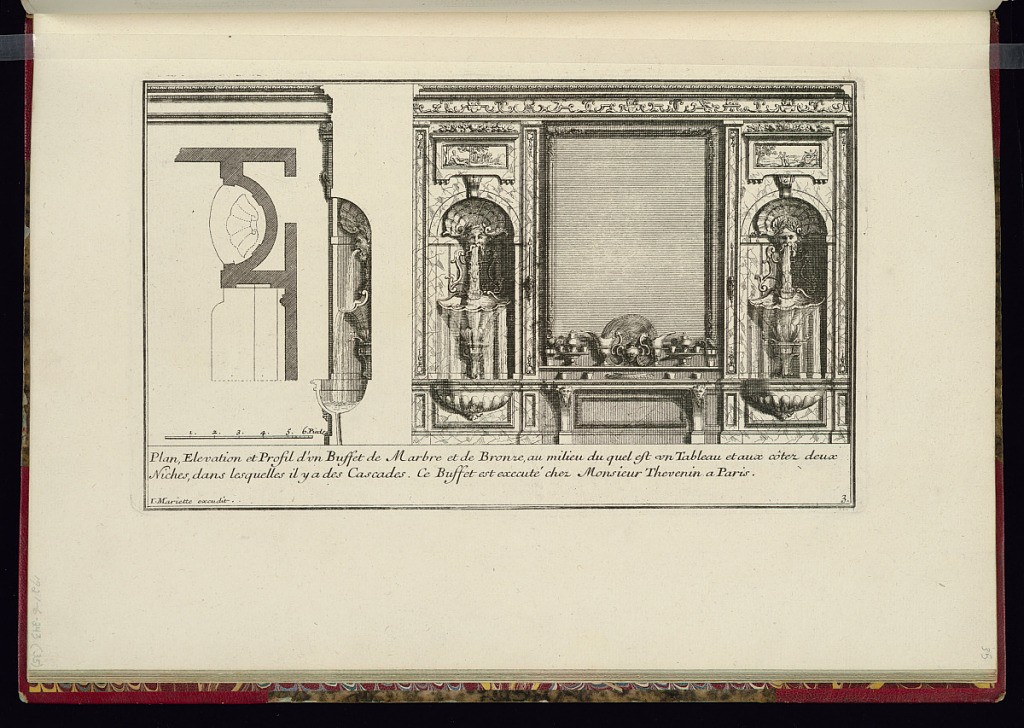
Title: Plan, Elevation et Profil d'un Buffet de Marbre et de Bronze, au milieu du quel est un Tableau et aux côtez deux Niches, dans lesquelles il y a des Cascades
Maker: Jean Mariette, French, 1660–1742
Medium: Etching and Engraving on paper
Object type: Print
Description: Divided design for a side panel. On the left is the elevation and profile of a fountain. The right side features a console table, on which are placed vases. Above the table is an empty panel. On either side are marble fountains, with the water emerging from grotesque mascarons and spilling into scalloped bowls. The plate is numbered but not signed.